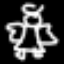
Label: angel